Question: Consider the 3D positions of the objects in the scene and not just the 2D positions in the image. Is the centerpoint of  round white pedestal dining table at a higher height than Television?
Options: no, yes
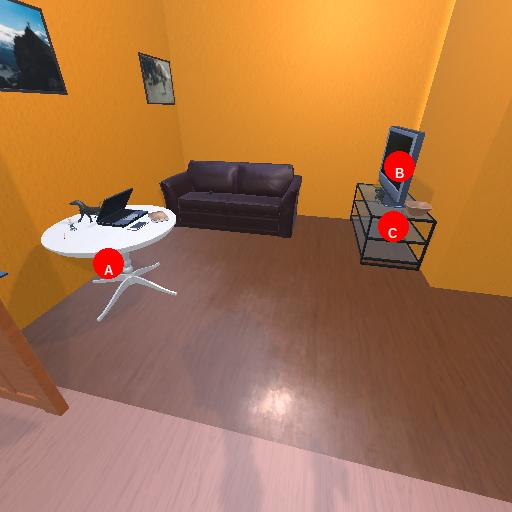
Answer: no